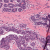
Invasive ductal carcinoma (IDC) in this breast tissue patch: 0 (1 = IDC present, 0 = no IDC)